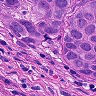
Metastatic tissue present: yes